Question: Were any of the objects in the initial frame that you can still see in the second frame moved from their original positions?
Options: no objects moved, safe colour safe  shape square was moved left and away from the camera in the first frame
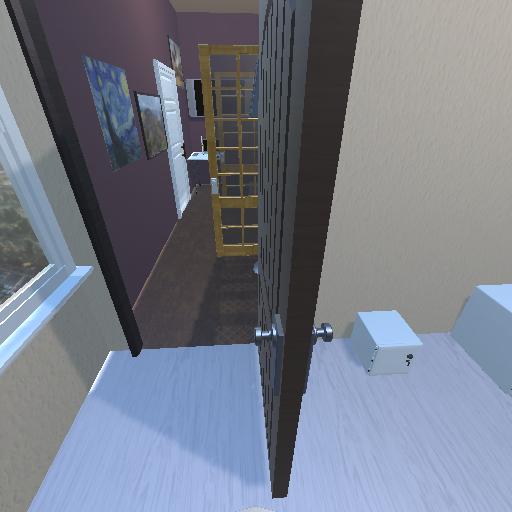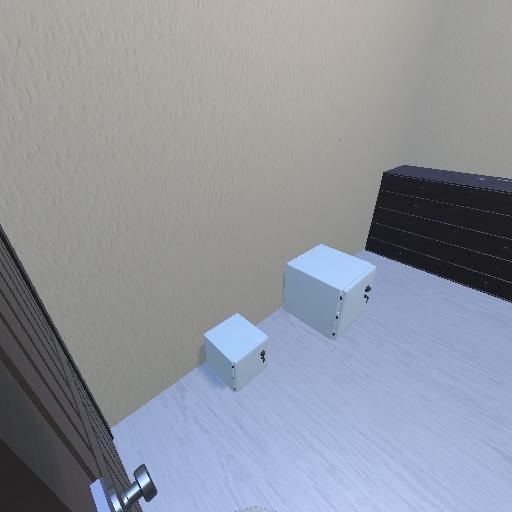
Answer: no objects moved